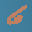
Label: 6